Field crop: maize
Growth stage: 2
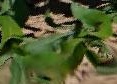
Species: maize